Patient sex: F
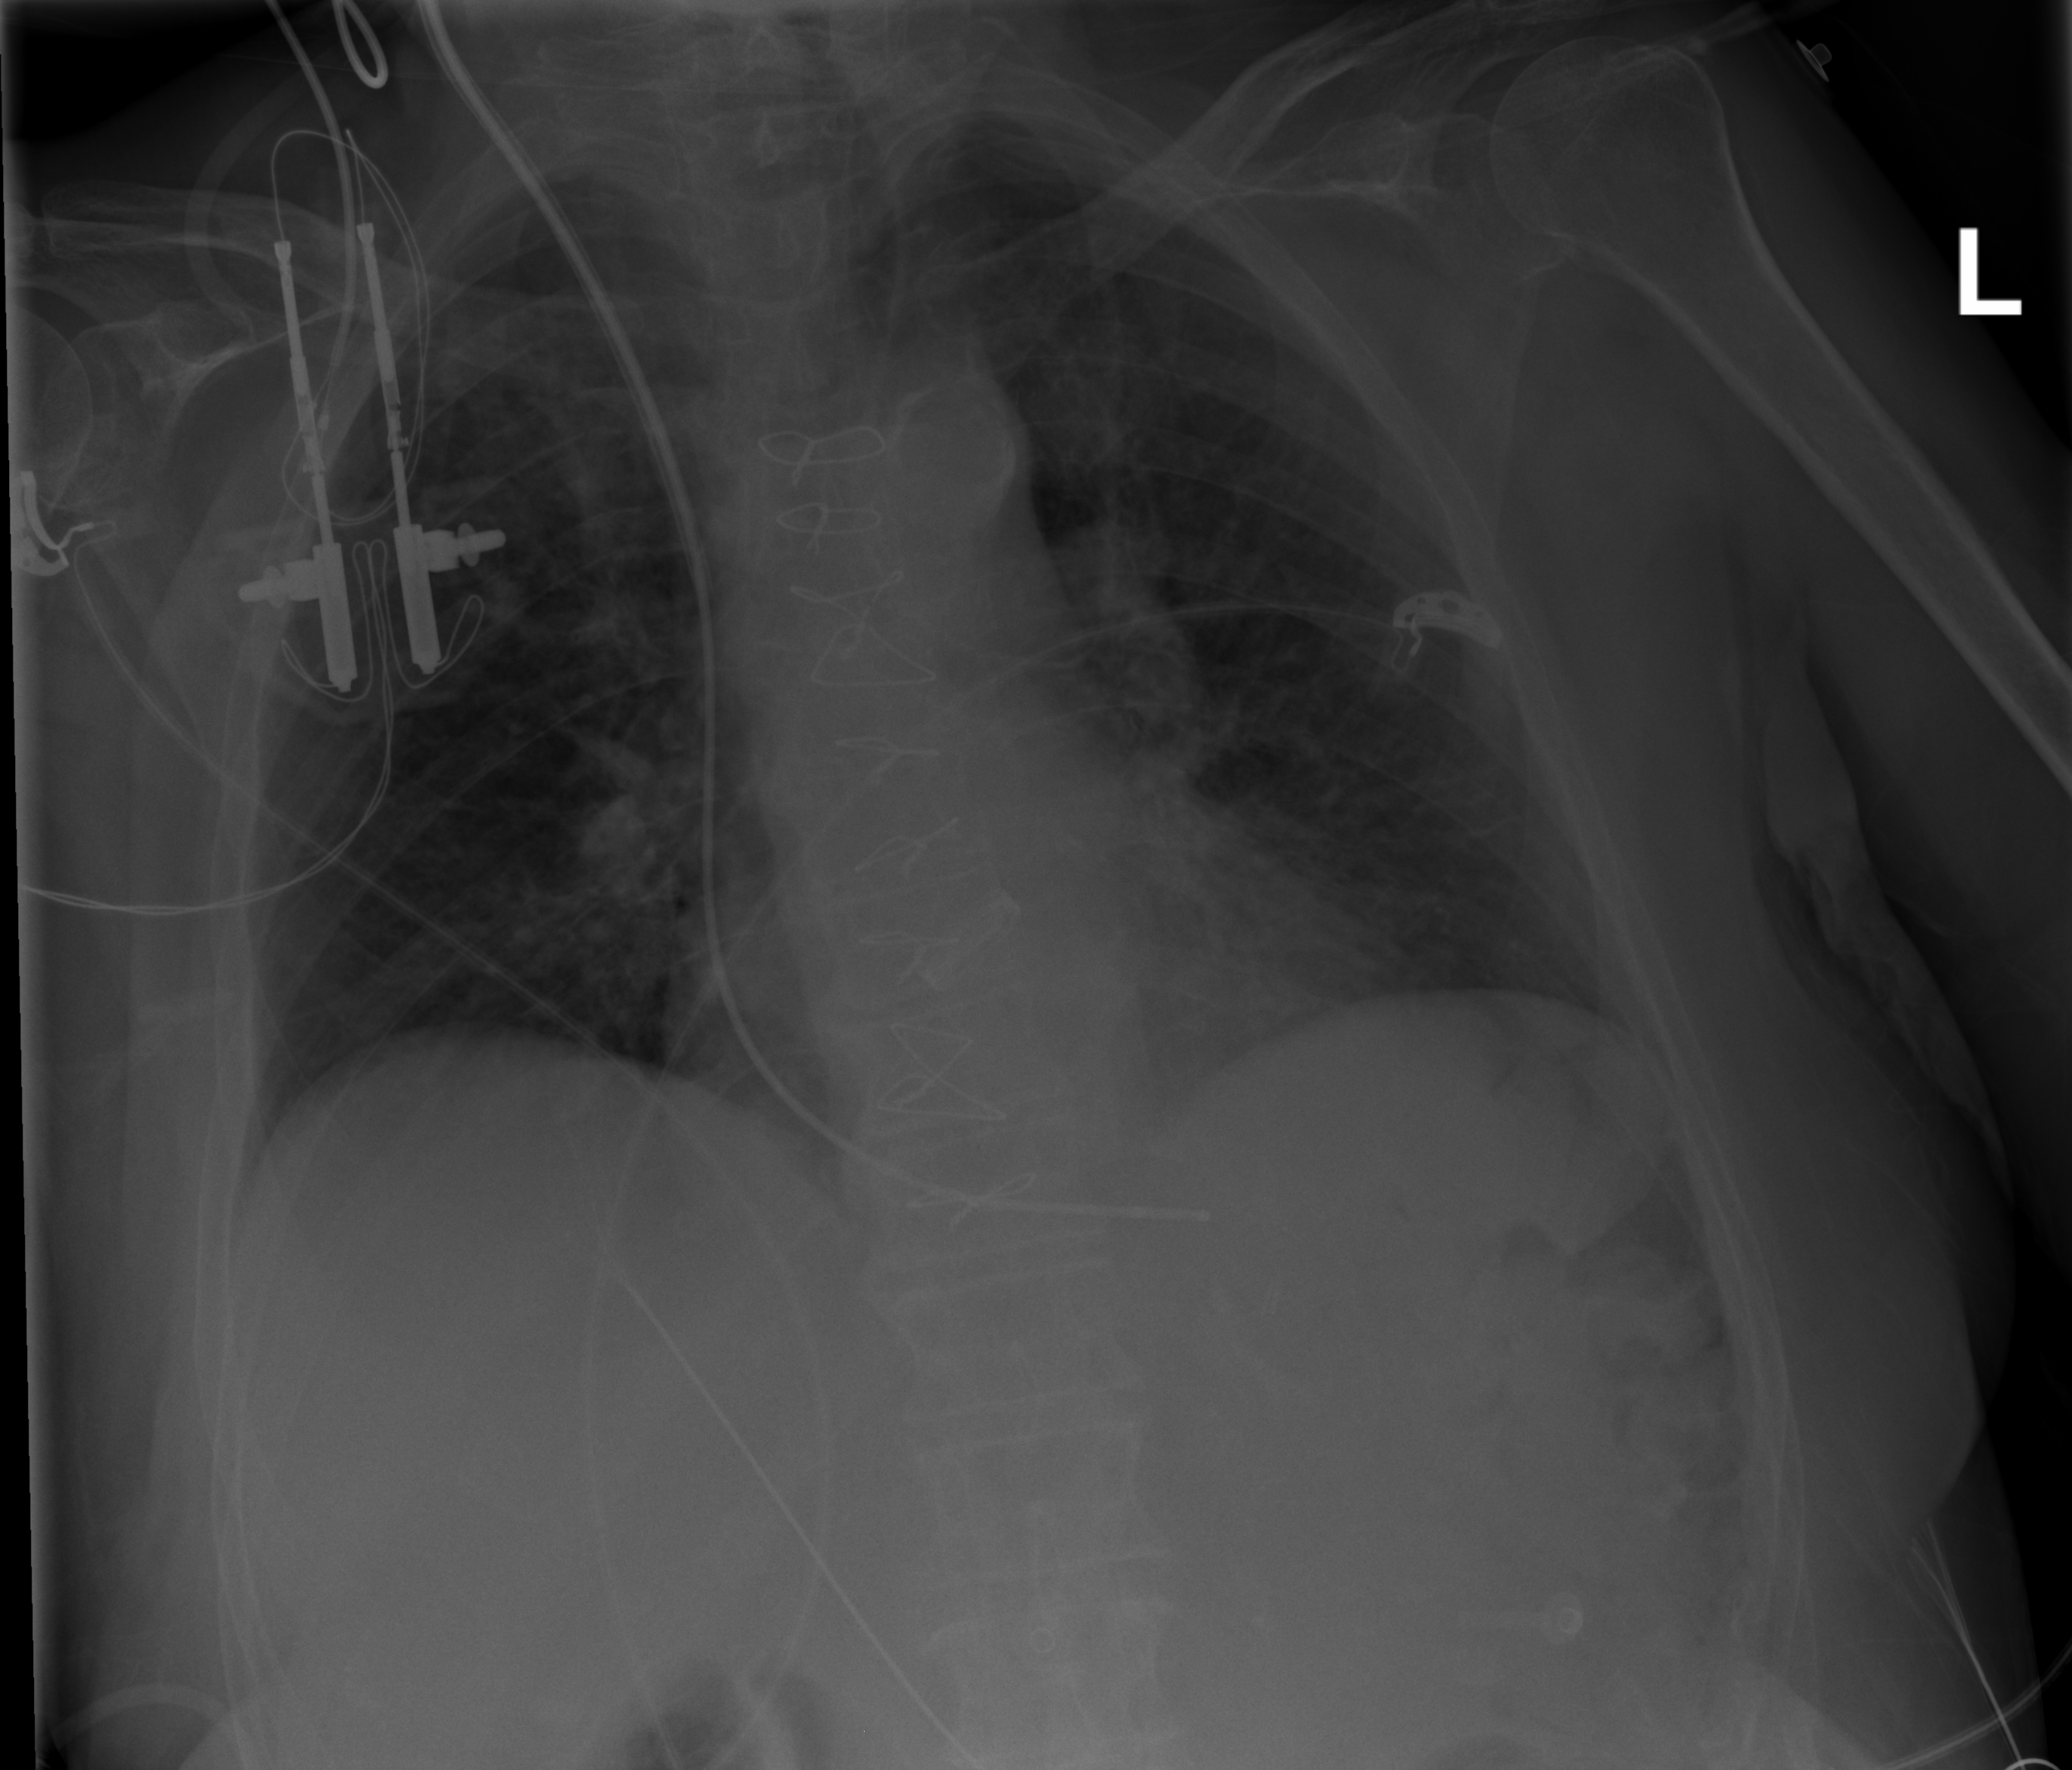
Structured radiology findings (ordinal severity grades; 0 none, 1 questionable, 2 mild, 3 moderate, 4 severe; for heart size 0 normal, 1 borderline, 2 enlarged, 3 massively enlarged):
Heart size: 1
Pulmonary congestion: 0
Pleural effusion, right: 0
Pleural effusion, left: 0
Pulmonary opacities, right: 0
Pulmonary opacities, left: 0
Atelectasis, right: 2
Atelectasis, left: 2